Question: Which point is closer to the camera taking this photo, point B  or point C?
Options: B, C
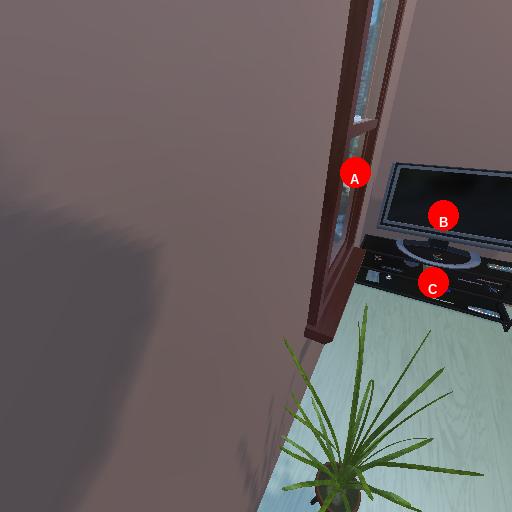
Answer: B